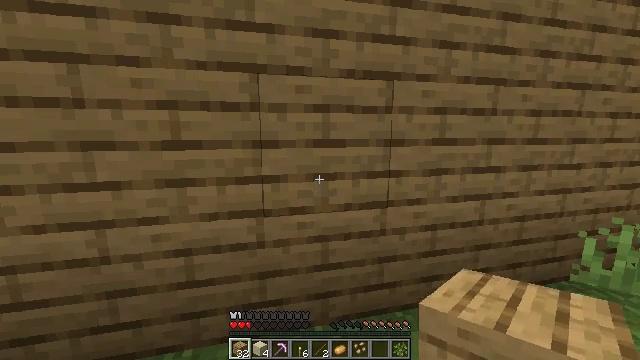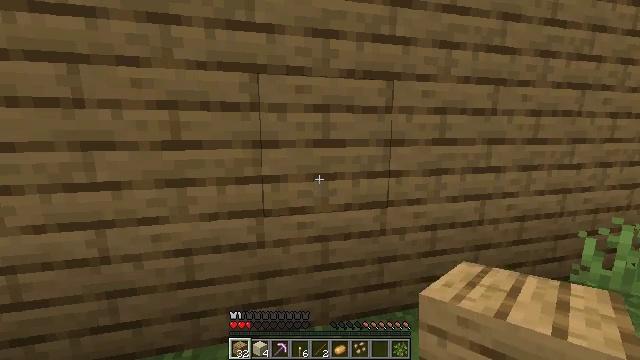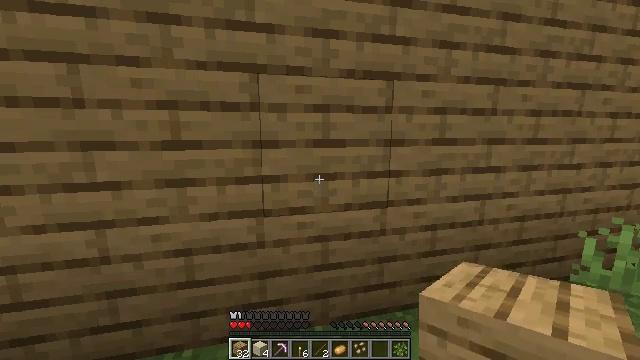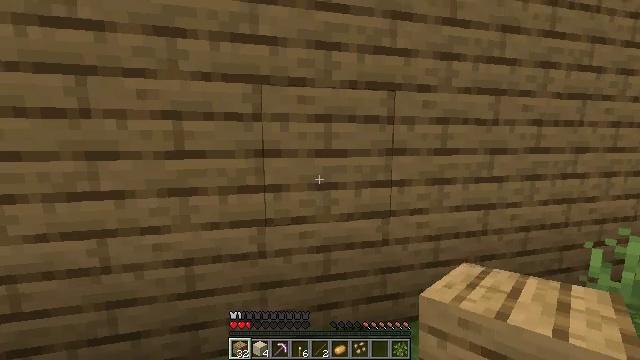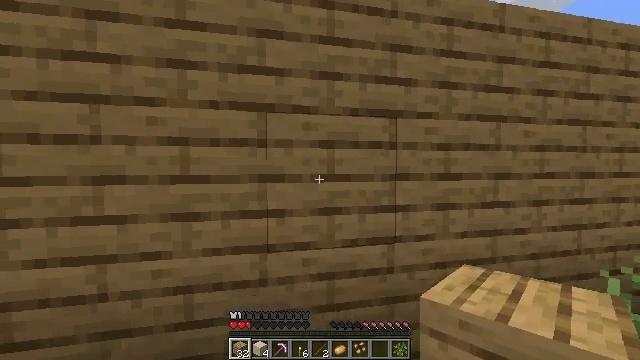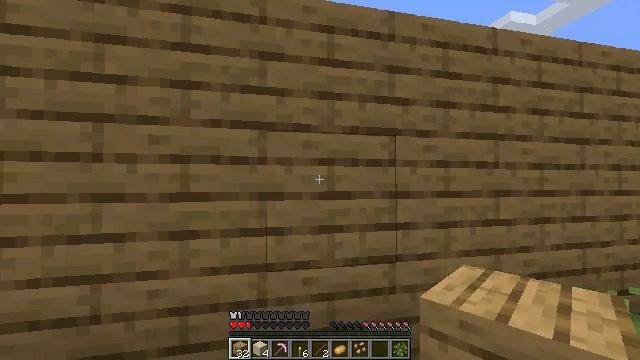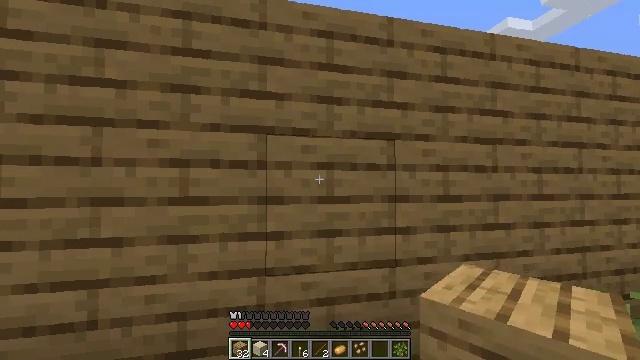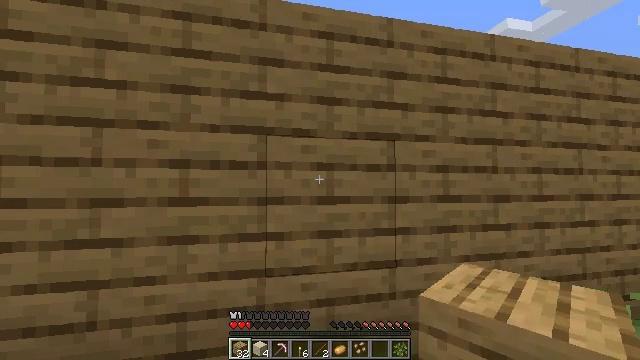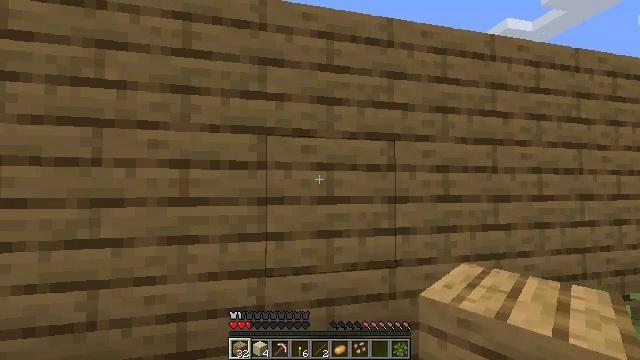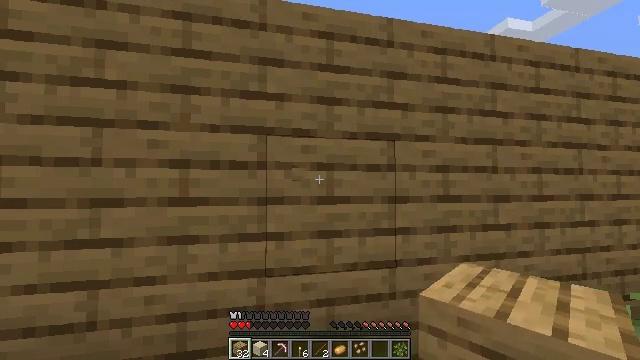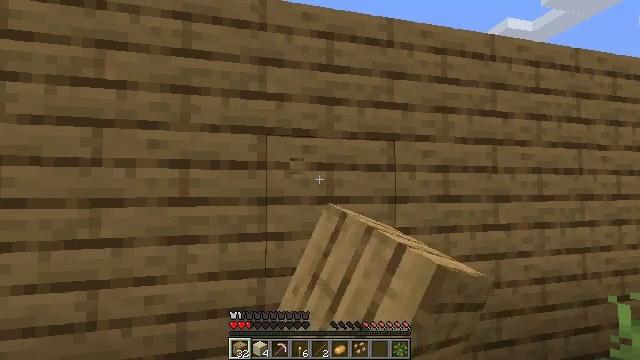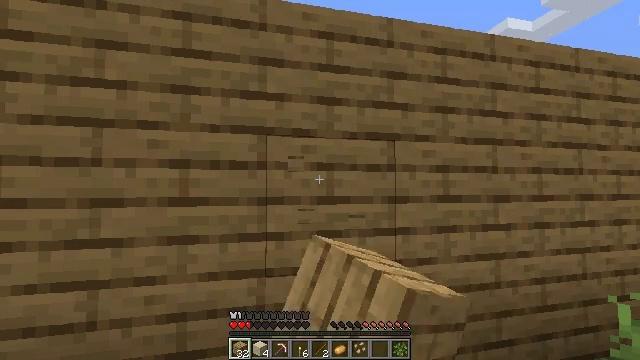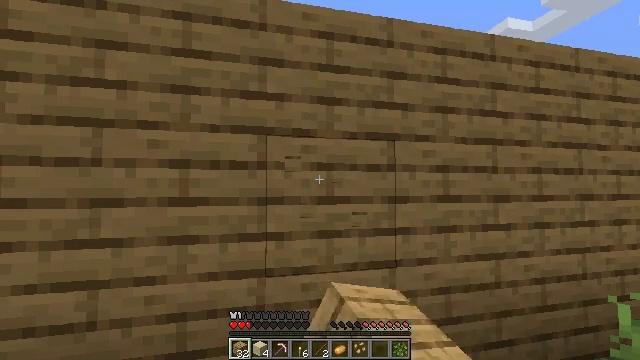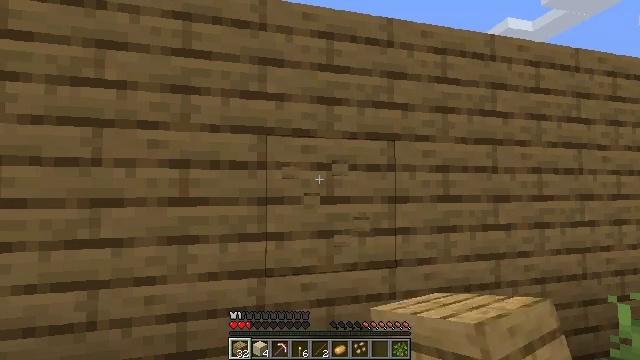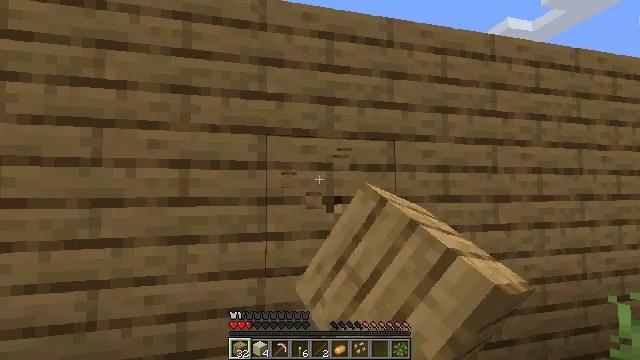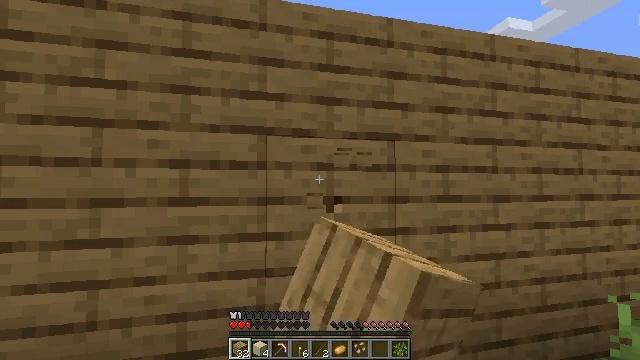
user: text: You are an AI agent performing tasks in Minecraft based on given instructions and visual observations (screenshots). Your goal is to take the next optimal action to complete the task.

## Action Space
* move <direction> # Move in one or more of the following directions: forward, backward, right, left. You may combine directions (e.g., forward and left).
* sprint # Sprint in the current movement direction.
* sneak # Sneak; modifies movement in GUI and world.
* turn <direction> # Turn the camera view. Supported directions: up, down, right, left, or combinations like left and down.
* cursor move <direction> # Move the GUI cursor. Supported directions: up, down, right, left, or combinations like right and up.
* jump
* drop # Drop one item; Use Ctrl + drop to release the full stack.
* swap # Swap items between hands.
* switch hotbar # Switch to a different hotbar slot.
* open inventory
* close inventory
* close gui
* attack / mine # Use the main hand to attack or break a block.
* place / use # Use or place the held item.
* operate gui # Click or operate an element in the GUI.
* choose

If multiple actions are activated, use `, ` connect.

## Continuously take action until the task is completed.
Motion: motion action
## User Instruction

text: Gather some oak planks.
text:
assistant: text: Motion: no_op
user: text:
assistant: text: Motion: no_op
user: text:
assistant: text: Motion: turn up
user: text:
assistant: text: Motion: turn up
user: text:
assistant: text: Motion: turn up
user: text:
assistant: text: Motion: no_op
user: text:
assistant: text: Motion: no_op
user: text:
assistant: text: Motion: no_op
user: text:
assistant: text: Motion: attack / mine
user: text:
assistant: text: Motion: attack / mine
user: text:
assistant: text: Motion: attack / mine
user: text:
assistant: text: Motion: attack / mine
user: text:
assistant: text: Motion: attack / mine
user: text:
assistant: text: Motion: attack / mine
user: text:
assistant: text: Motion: attack / mine
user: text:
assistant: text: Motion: attack / mine
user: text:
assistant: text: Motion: attack / mine
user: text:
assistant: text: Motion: attack / mine
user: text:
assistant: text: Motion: attack / mine
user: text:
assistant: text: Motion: attack / mine
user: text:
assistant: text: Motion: attack / mine
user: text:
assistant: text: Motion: attack / mine
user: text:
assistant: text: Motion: attack / mine
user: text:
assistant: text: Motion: attack / mine
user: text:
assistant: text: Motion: attack / mine
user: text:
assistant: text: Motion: attack / mine
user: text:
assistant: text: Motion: attack / mine
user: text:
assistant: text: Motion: attack / mine
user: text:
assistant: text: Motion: attack / mine
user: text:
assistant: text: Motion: attack / mine